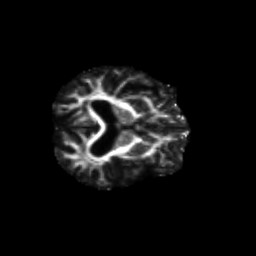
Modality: FA
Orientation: axial
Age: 64
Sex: male
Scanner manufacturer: siemens
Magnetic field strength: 3 T
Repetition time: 4.71 s
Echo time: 0.0906 s